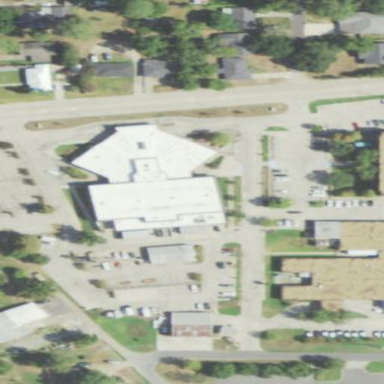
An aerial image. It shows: Conference centre building.